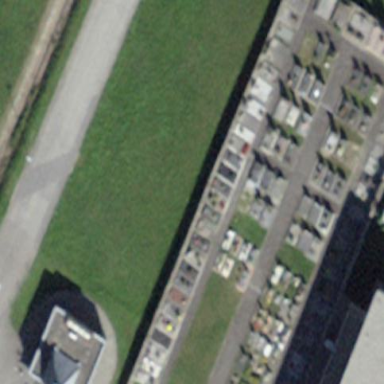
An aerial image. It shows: Cemetery.